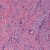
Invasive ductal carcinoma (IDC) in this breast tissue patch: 0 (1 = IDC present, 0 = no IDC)